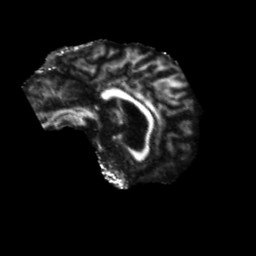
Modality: FA
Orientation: sagittal
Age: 64
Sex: female
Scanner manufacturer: siemens
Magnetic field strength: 3 T
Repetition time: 5.25 s
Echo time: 0.08 s